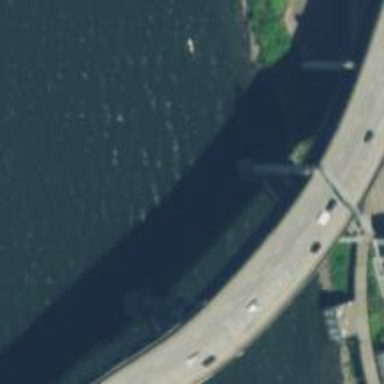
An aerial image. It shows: Truss bridge on motorway.